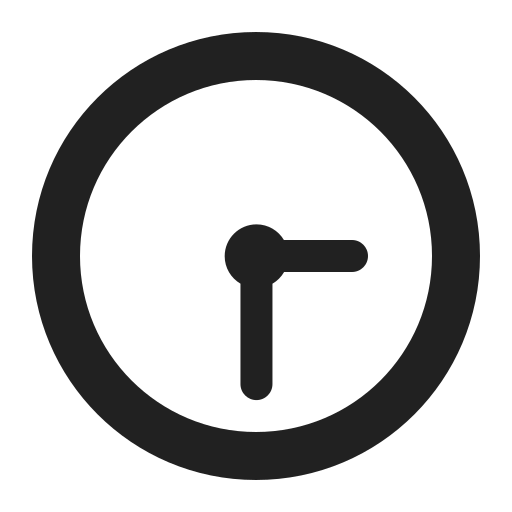
three thirty high contrast